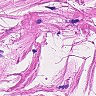
Metastatic tissue present: no